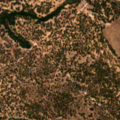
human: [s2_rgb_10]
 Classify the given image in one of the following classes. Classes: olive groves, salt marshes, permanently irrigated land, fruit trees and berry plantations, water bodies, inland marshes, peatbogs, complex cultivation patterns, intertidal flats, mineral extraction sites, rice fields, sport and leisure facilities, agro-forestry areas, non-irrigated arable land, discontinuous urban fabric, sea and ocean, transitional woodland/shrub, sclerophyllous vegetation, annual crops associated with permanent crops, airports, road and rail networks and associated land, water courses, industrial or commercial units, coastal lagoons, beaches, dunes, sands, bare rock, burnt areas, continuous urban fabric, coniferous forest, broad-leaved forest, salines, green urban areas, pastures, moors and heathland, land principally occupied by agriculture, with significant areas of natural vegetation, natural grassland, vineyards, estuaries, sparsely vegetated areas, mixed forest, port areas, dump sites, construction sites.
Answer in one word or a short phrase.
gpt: permanently irrigated land, agro-forestry areas